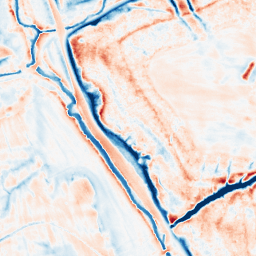
Category: classical
Decomposition family: gaussian_anisotropic
Decomposition parameters: sigma_x: 5
sigma_y: 5
Upsampling method: cubic_mitchell
Upsampling parameters: scale: 8
Upsampling scale: 8